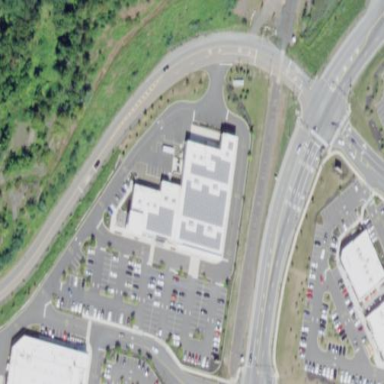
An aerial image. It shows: Commercial building.